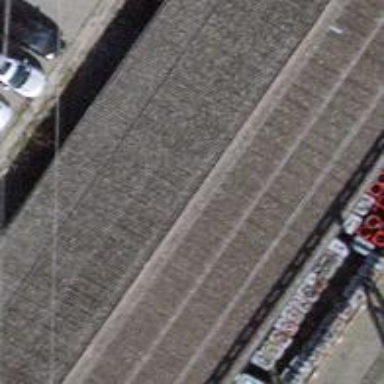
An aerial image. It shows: Railway spur tunnel with one track.